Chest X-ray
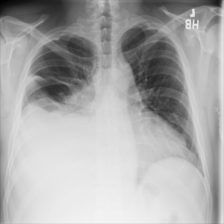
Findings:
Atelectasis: negative
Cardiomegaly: negative
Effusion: positive
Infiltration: negative
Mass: negative
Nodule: negative
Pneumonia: negative
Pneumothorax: negative
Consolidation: negative
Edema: negative
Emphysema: negative
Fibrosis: negative
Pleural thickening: negative
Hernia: negative